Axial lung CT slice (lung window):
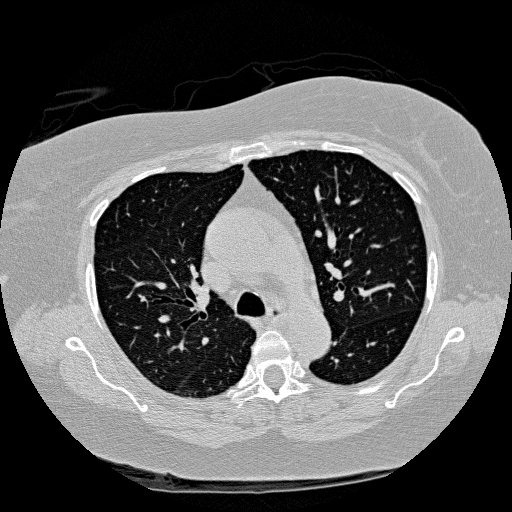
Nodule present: no